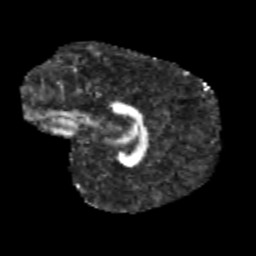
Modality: FA
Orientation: sagittal
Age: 10
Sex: male
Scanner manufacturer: siemens
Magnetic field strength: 3 T
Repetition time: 3.8 s
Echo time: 0.07 s